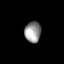
Tissue: lung
Cell type: Epithelial cells
Senescence score: 0.1126
Nuclear area (px): 338
Mean DAPI intensity: 147.423